Question: I am trying to make odd and even rows having different color. Here is my code:
'''
<h:head>
<h:outputStylesheet library="css" name="styles.css" />
<title>Facelet Title</title>
</h:head>
<h:body>
<h:form>
<h:dataTable id="accountsTable" value="#{currentCustomer.accounts}" var="accounts" styleClass="accountsTable" headerClass="accountsTableHeader" rowClasses="accountsTableOddRow,accountsTableEvenRow" >
<h:column>
<f:facet name="header">Account Number</f:facet>
#{accounts.accountNumber}
</h:column>
<h:column>
<f:facet name="header">Currency</f:facet>
#{accounts.accountCurrency}
</h:column>
<h:column>
<f:facet name="header">IBAN</f:facet>
#{accounts.iban}
</h:column>
<h:column>
<f:facet name="header">Account Number</f:facet>
#{accounts.accountNumber}
</h:column>
</h:dataTable>
</h:form>
</h:body>
'''
and the css file:
'''
root {
display: block;
}
.accountsTable{
border-collapse:collapse;
border:1px solid #000000;
background-color: red;
}
.accountsTableHeader{
background:none repeat scroll 0 0 #B5B5B5;
border-bottom:1px solid #000000;
padding:2px;
}
.accountsTableOddRow{
text-align:center;
background:none repeat scroll 0 0 #FFFFFFF;
}
.accountsTableEvenRow{
text-align:center;
background:none repeat scroll 0 0 #D3D3D3;
}
'''
And my file organization:

But all rows are still white. Can anyone help me with this?
Thanks
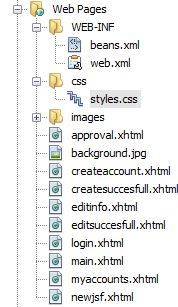
Answer: If you want to use
'''
<h:outputStylesheet library="css" name="styles.css" />
'''
You need to do the following. Create a folder called 'resources' under 'Web Pages' and place the folder 'css' in it. Your styles are not being applied because it's looking in that folder ('resources') for the 'css' folder.
<URL>.
Alternatively you can do
'''
<h:outputStylesheet name="/css/styles.css" />
'''
Also check this link to see how library should really be used.
<URL>